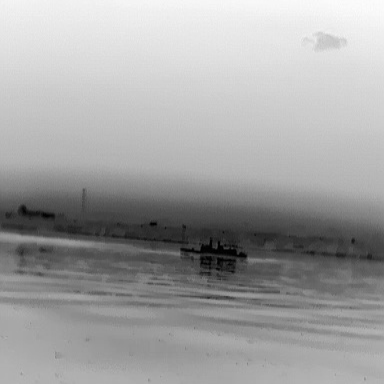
There is a warship in the infrared image.